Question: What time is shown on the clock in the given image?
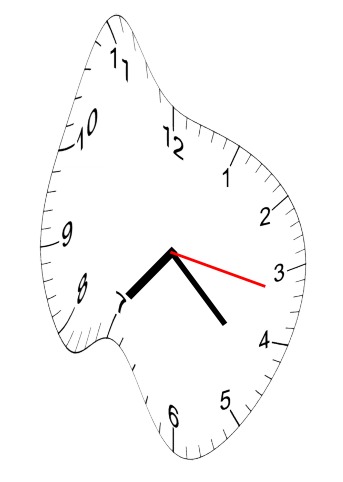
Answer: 07:22:17